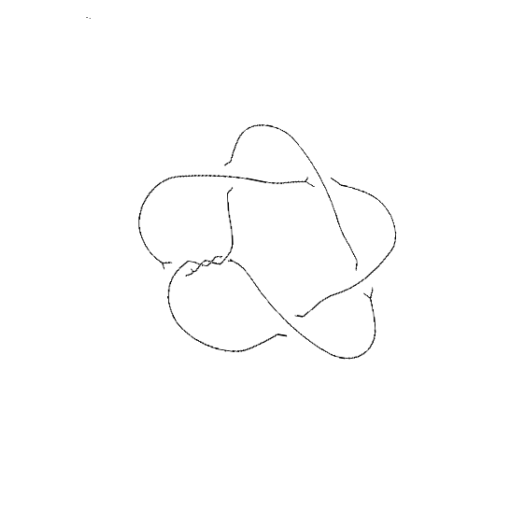
Crossing number: 8